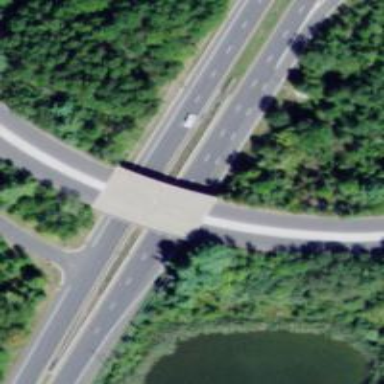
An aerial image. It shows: Tertiary link road bridge.